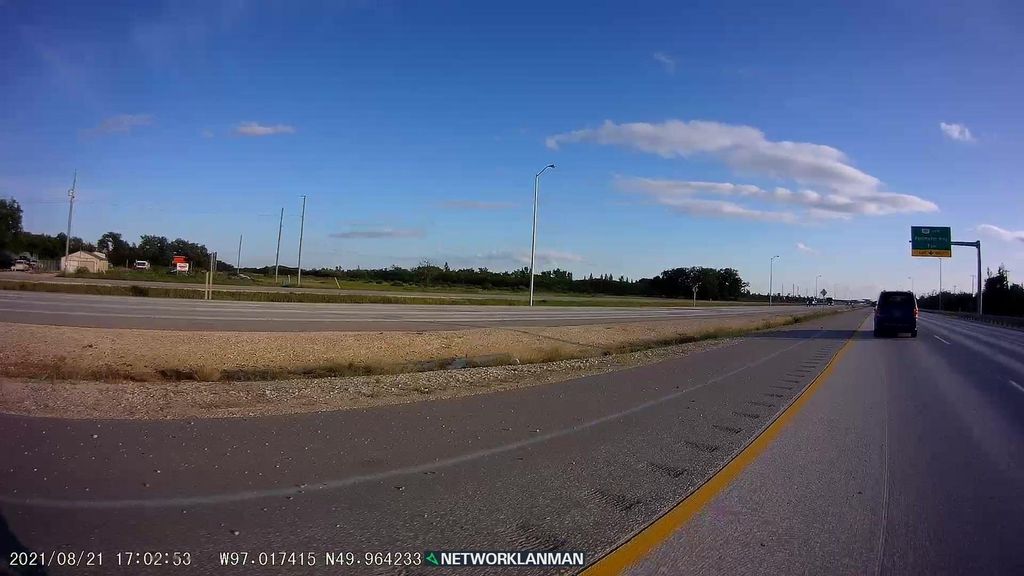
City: winnipeg